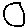
Label: circle